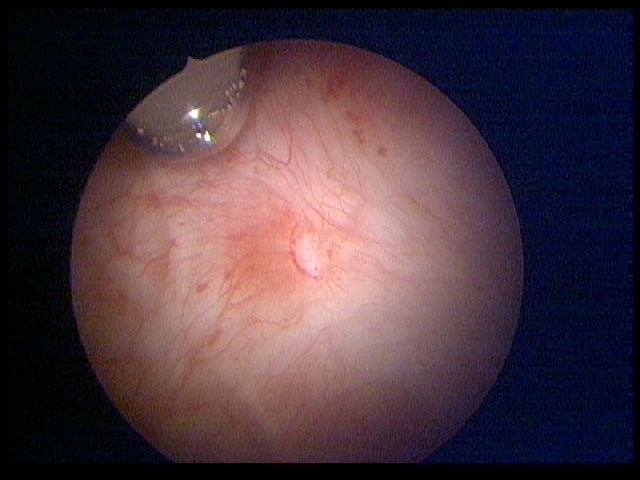
Modality: WLC
Class: Non-malignant
Subclass: BenignNOS
Lesion: L3
Morphology: Non-papillary
Bladder cancer association: No